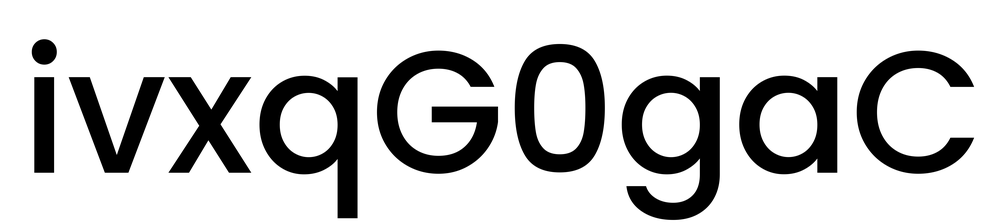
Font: Poppins-Medium